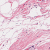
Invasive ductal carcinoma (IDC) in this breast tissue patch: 0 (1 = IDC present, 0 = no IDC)